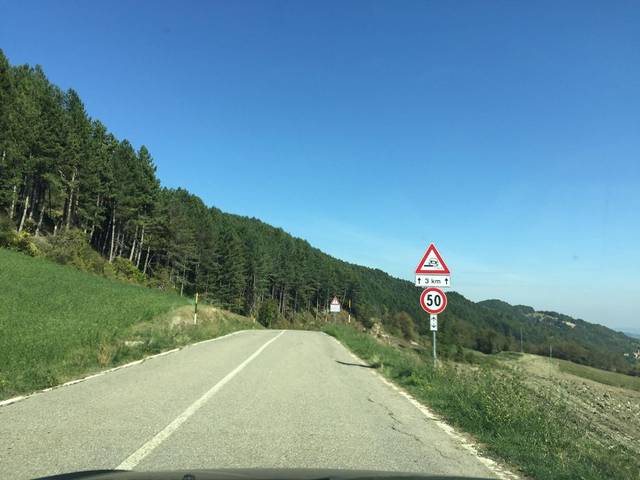
Region: Italy
Coordinates: 44.574, 10.169